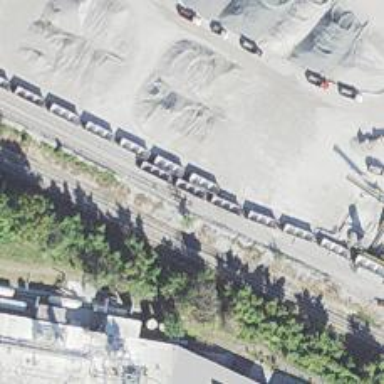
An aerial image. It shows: Railway spur service.